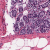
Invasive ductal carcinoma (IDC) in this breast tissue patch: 0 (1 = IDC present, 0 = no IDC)